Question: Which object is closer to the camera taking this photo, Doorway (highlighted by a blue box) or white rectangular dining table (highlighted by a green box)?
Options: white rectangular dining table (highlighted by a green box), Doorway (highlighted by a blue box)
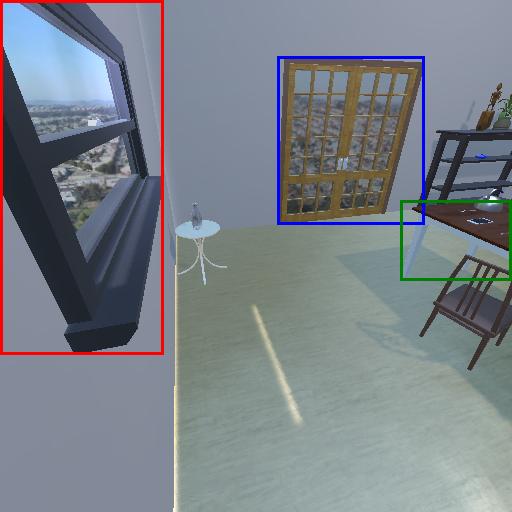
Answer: white rectangular dining table (highlighted by a green box)